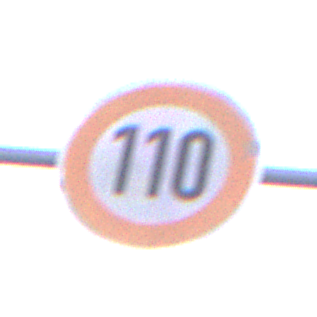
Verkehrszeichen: Geschwindigkeit110
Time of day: SunriseSunset
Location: Outdoor (Suburban)
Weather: PartlyCloudy
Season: NotSpecified
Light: Natural